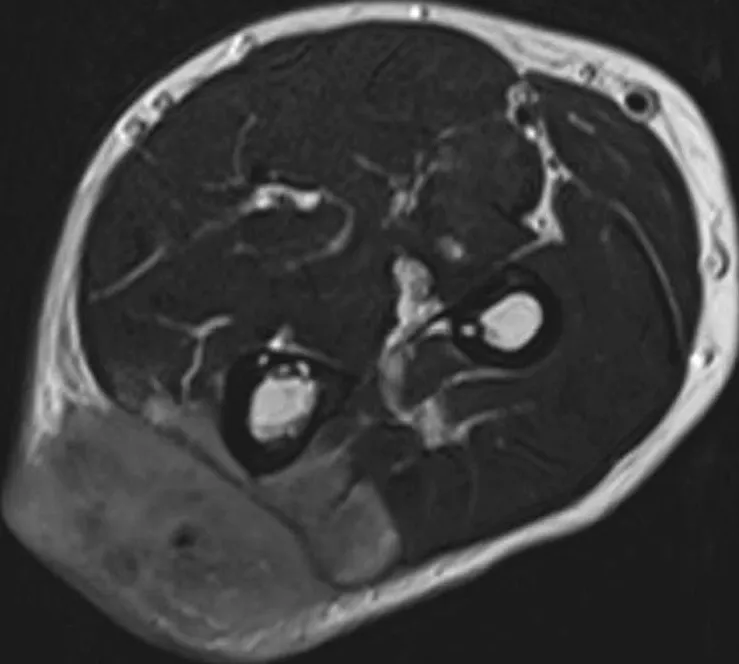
Magnetic Resonance Imaging (MRI) showing a soft tissue mass in the subcutis. , hyperintense on T2-weighted sequence.
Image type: radiology (mri)